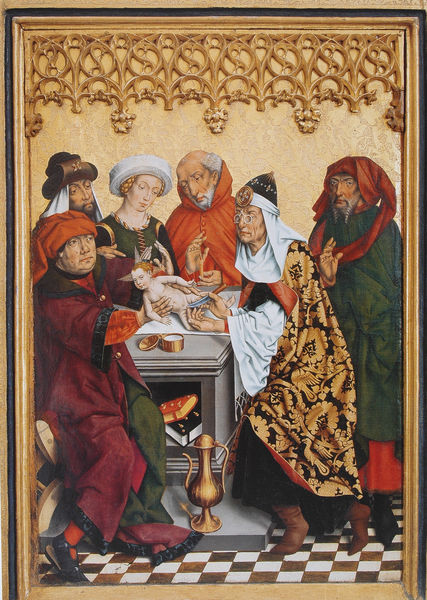
Titel: Hochaltar, Flügel-Innenseite, Beschneidung Jesu
Künstler: Friedrich Herlin
Standort: Rothenburg ob der Tauber
Institution: St. Jakob
Schlagwörter: blau, flügel, gemälde, hand, mann, nackt, umhang, weiß, frauen, grün, menschen, ocker, braun, bunt, frau, holz, hut, hüte, männer, orange, raum, schwarz, stuhl, szene, tisch, rot, tuch, beige, malerei, muster, ornament, schachbrett, schachbrettmuster, bart, blond, bärte, kappe, wand, bibel, falten, inkarnat, kleidung, mensch, messer, rahmen, schale, sockel, bild, niederlande, boden, gewand, gold, mantel, stoff, tücher, decke, drei, familie, gewänder, kind, mutter, personen, vater, gotik, kamin, kanne, krug, kopfbedeckung, relief, topf, bücher, italien, perspektive, schuhe, violett, baby, bischof, könig, papst, tafel, kopftuch, detail, glatze, ornamente, stufe, faltenwurf, betrachtung, ölfarbe, ziegenbart, foto, fotografie, fussboden, karos, strümpfe, gefäß, knabe, buch, dose, vergoldet, religion, jungfrau, kupfer, fliesen, brille, kardinal, kachel, arzt, untersuchung, gefässe, brokat, altar, schnitzerei, fries, gestus, prister, sandale, gotisch, christus, jesus, jesus christus, priester, segen, mönch, mitra, könige, tempel, gelehrter, heilig, taufe, ornamentik, maria, madonna, mutter gottes, tempera, türkei, schnitzwerk, altarbild, grün rot, josef, joseph, masswerk, doktor, kapuze, geburt, säugling, erlöser, flamen, salbe, gottesmutter, mediziner, taufbecken, neugotik, gesprenge, stifter, segensgestus, frührenaissance, altartafel, joachim, ölkanne, schristus, beschneidung, sechs menschen, messias, simeon, hebamme, gottessohn, sohn gottes, unsere liebe frau, heilige maria, christkind, madonna mit dem kind, heiliges kind, christkönig, heilland, erretter, jesus von nazaret, gottesgebärerin, maria von nazaret, hoheprister